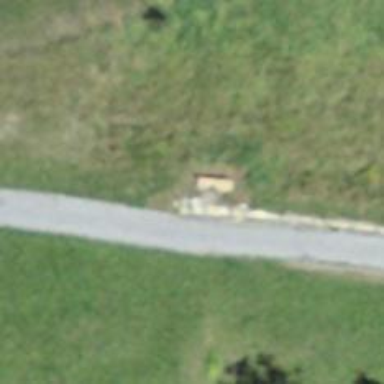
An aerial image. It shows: Bench for seating.